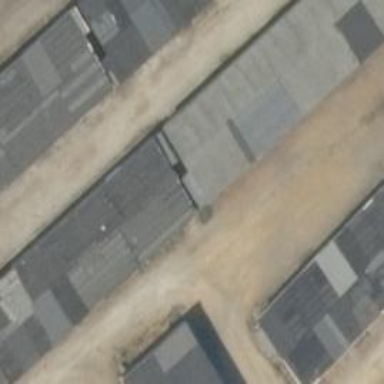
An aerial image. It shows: Group of garages.